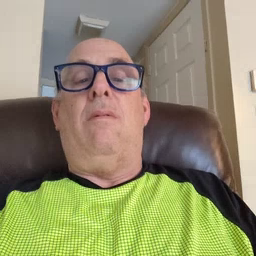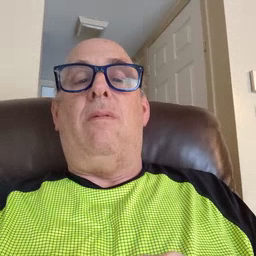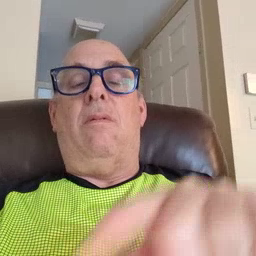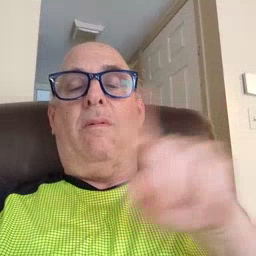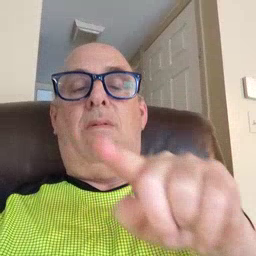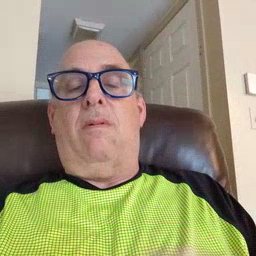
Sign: same